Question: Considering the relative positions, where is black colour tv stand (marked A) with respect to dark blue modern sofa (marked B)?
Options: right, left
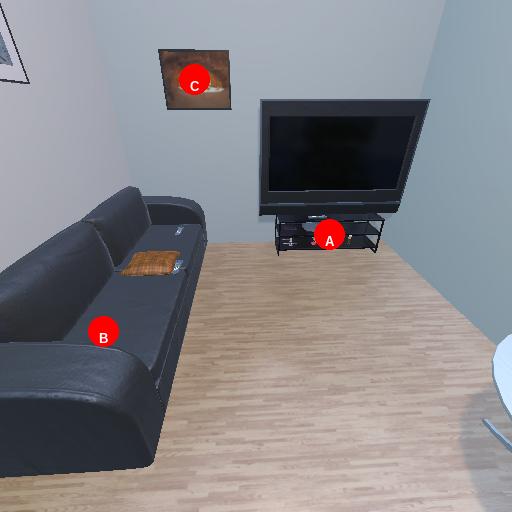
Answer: right